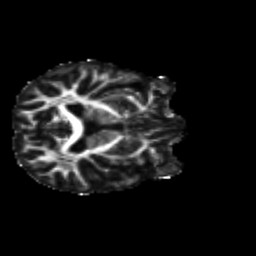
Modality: FA
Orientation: axial
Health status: ill
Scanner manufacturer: siemens
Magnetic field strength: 3 T
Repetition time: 13.7 s
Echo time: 0.098 s